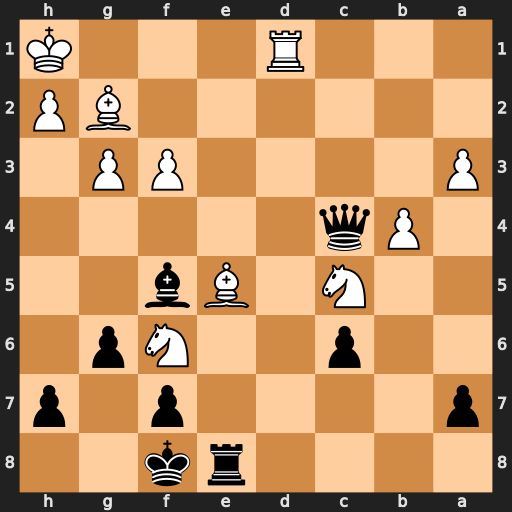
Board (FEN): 4rk2/p4p1p/2p2Np1/2N1Bb2/1Pq5/P4PP1/6BP/3R3K
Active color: b
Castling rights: -
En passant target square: -
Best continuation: Rxe5